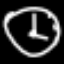
Label: clock